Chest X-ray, AP view. Patient: 56 years old, sex F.
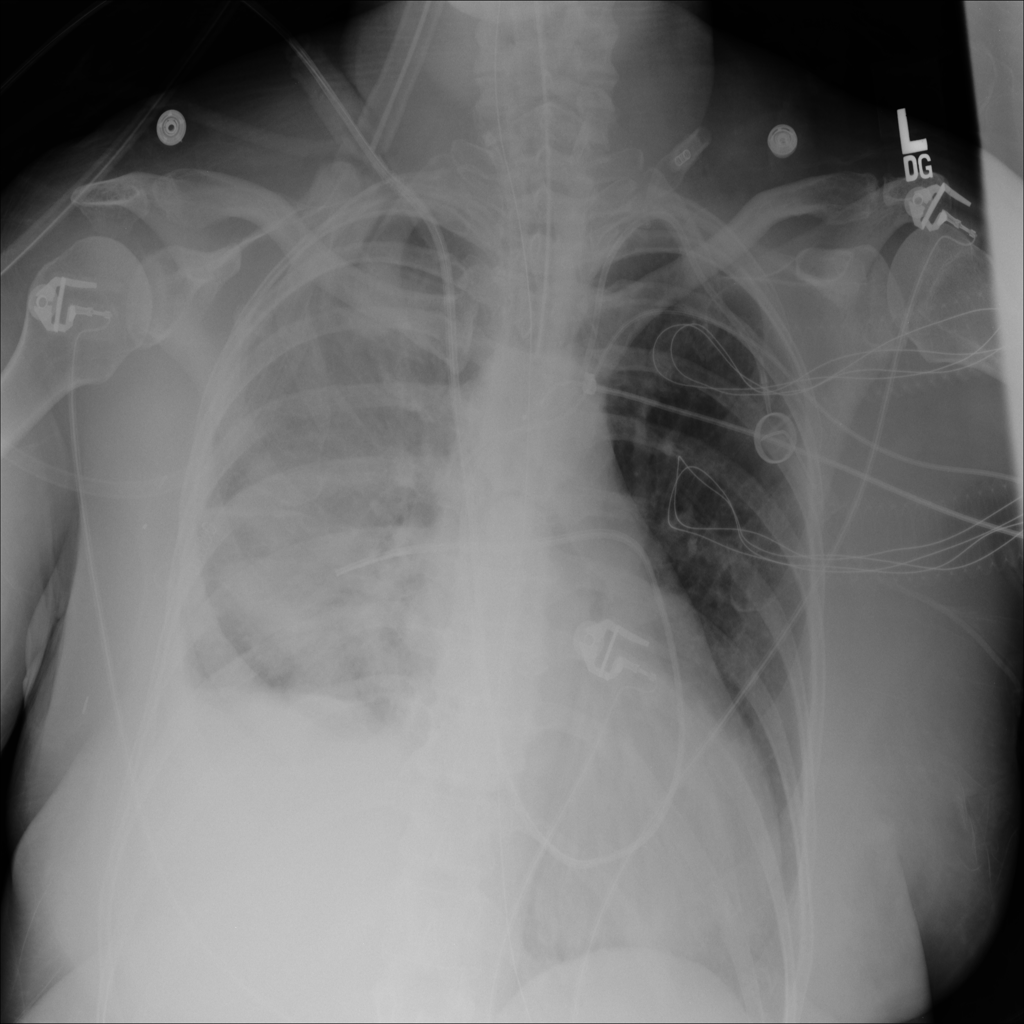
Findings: No Finding